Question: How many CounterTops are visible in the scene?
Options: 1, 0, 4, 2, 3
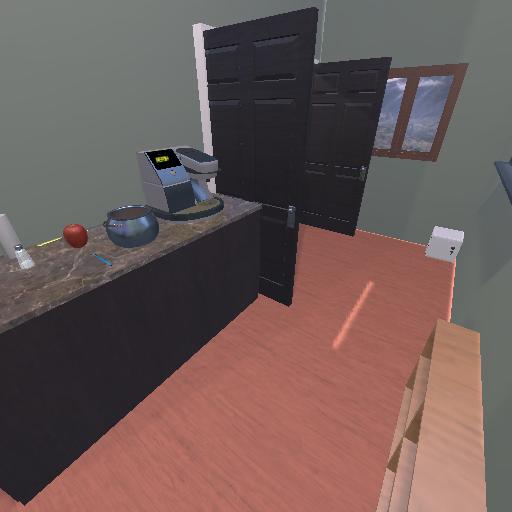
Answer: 1